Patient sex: F
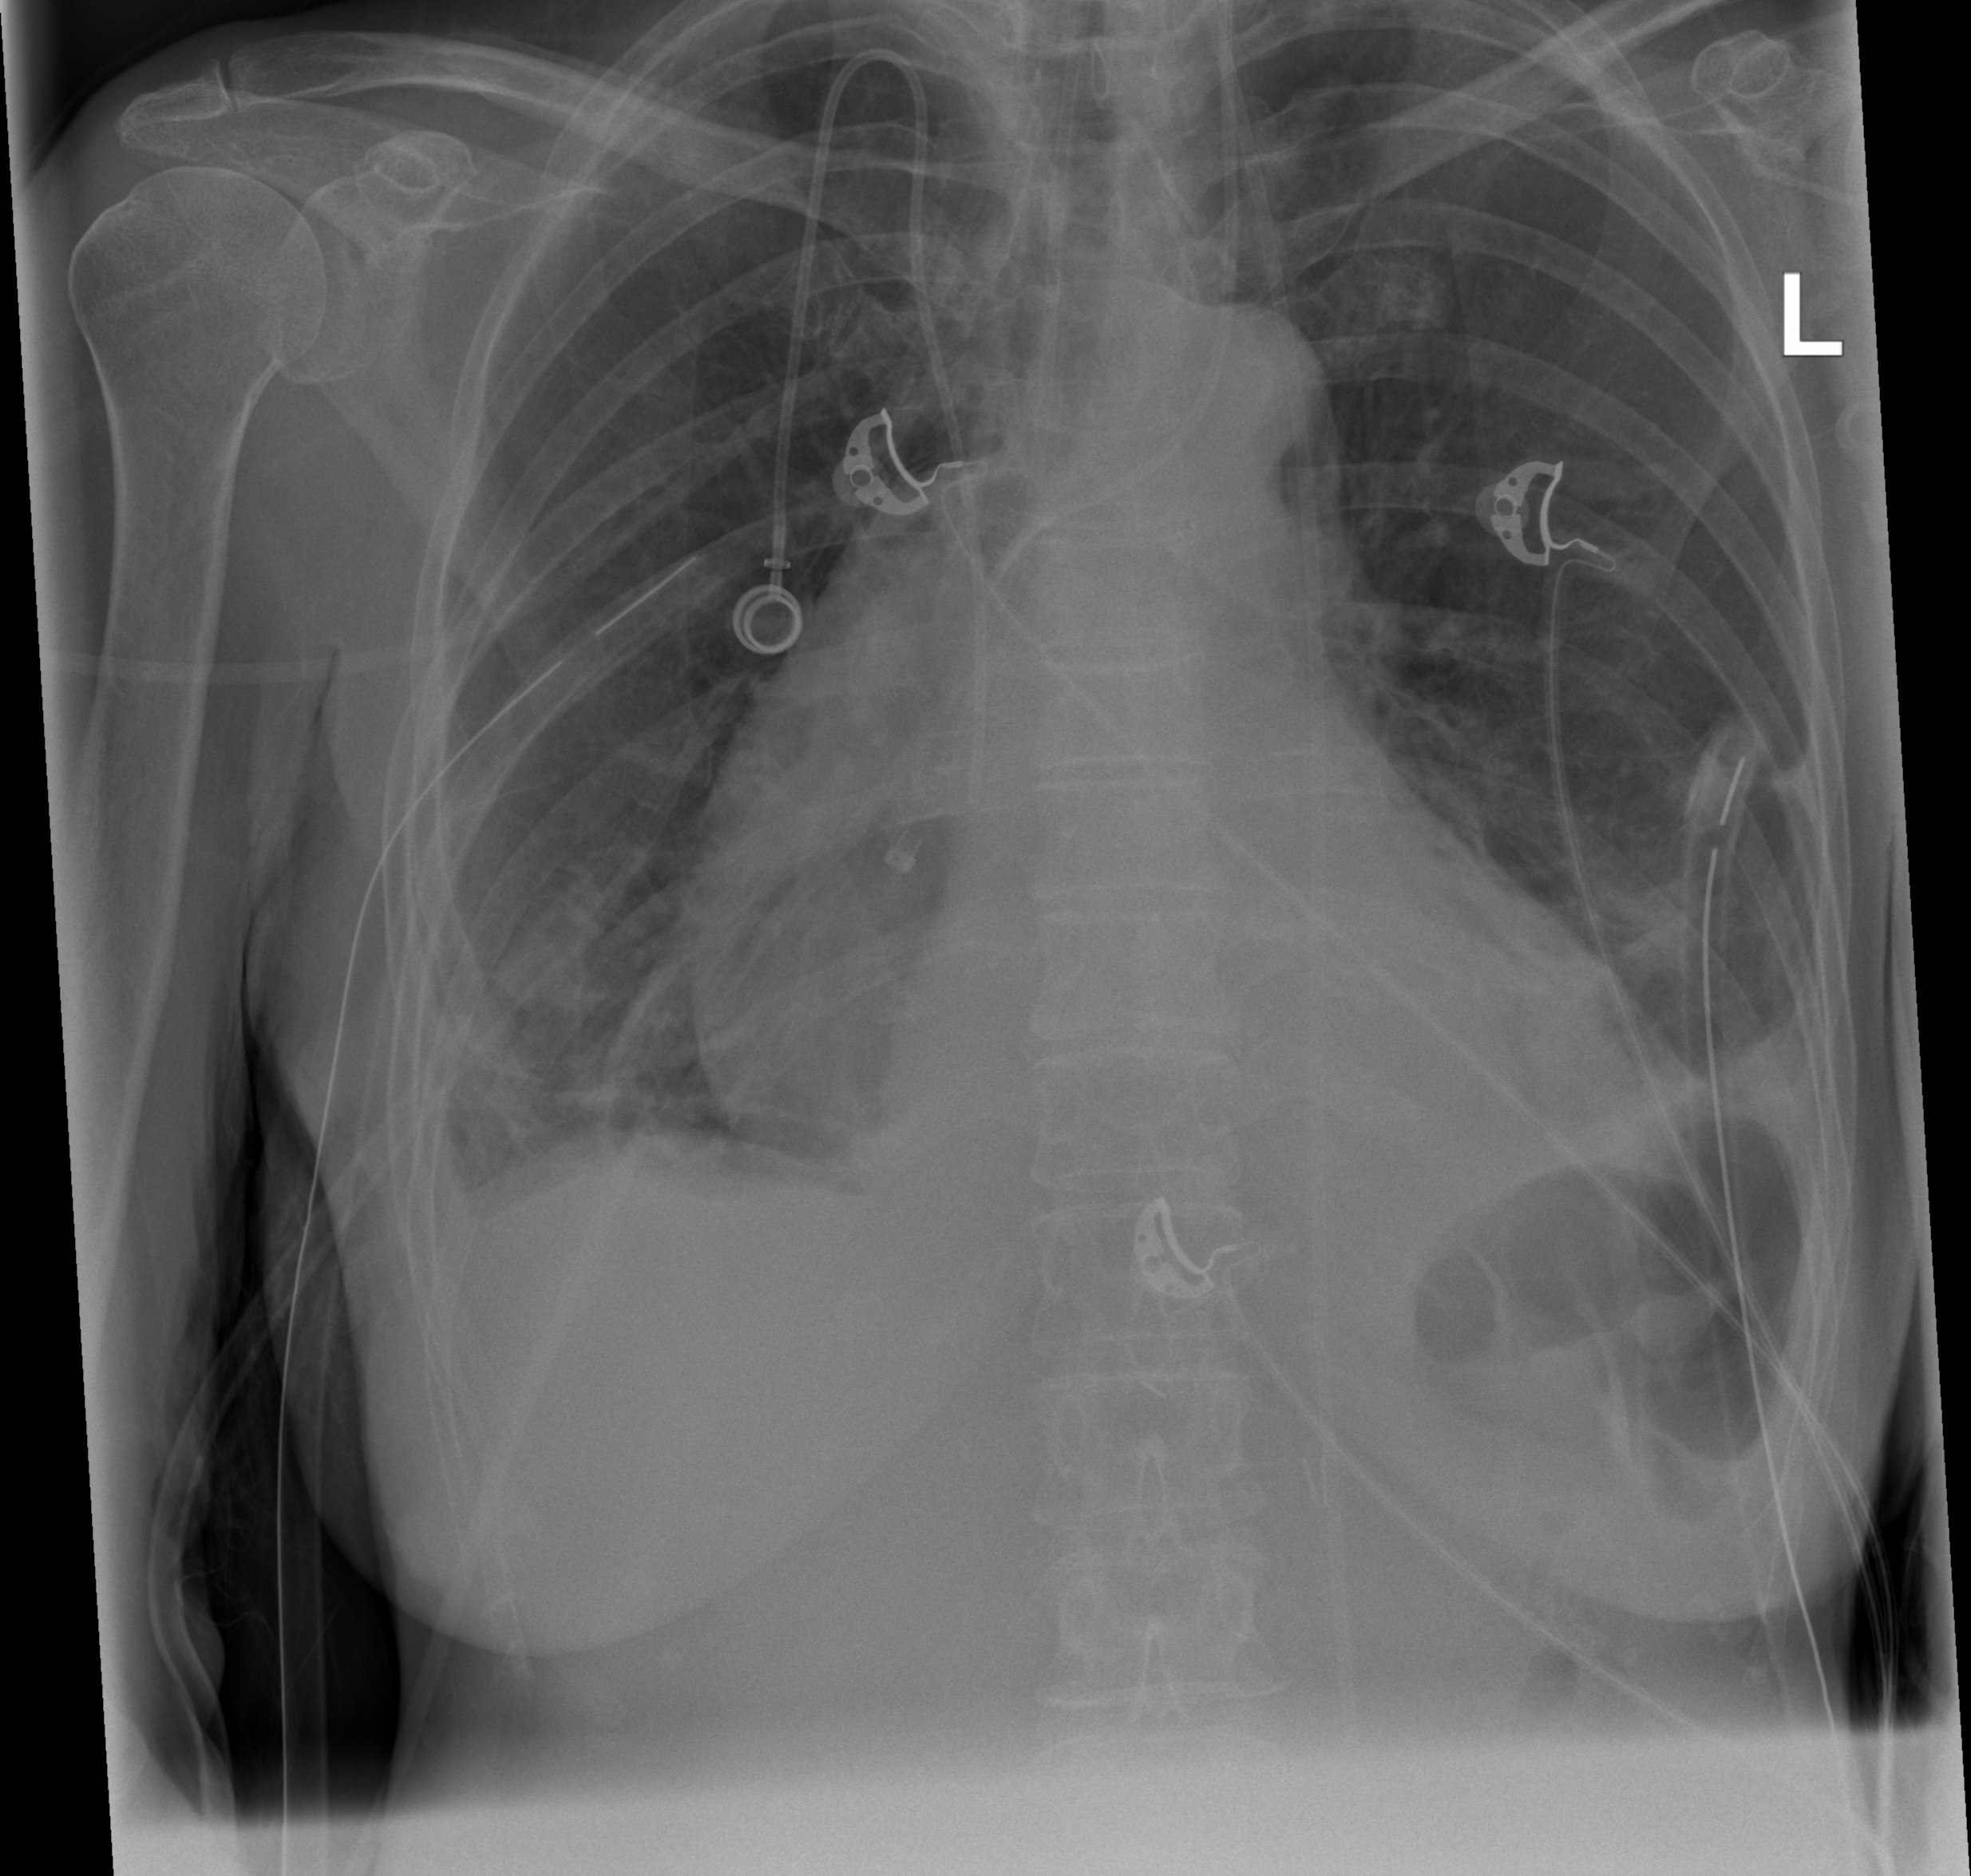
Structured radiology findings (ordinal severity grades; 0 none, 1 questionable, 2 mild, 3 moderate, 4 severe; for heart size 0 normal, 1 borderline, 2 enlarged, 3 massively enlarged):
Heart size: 0
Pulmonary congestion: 0
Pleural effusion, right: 2
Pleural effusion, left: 2
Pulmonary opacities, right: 0
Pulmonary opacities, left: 0
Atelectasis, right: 2
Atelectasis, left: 2